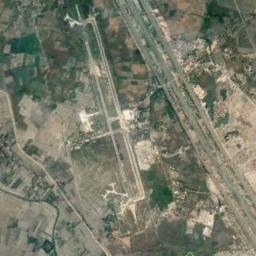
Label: airport